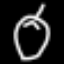
Label: leaf